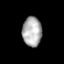
Tissue: prostate
Cell type: T cells
Senescence score: 0.3449
Nuclear area (px): 562
Mean DAPI intensity: 174.294